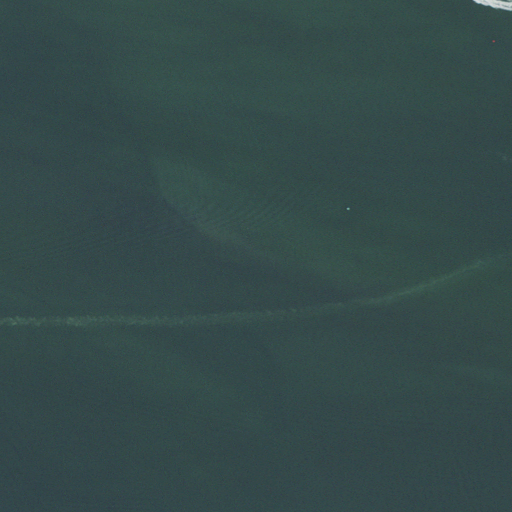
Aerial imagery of bar in Massachusetts named Lower Middle containing only open water